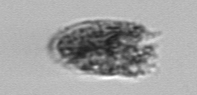
Label: fecal_pellet